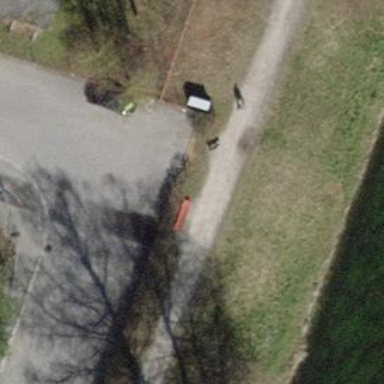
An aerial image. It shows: Red bench.